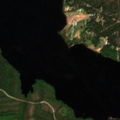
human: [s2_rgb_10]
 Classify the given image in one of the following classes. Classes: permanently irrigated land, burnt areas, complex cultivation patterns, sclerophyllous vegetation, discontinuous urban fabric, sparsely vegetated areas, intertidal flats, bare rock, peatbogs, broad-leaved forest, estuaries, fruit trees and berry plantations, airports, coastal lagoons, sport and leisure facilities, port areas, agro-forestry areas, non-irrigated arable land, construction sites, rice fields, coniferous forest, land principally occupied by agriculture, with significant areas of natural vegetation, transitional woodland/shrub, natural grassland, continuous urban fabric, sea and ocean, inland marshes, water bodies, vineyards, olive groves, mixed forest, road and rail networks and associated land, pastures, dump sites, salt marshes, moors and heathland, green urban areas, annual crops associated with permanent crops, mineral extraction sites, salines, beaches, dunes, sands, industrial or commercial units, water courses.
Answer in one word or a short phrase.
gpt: land principally occupied by agriculture, with significant areas of natural vegetation, coniferous forest, mixed forest, transitional woodland/shrub, water bodies